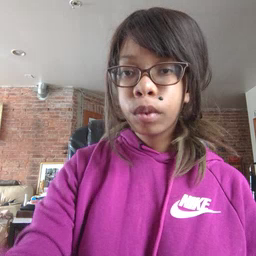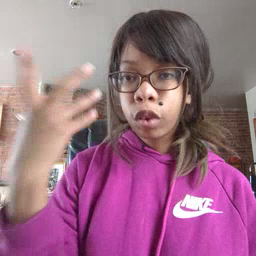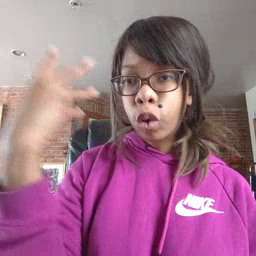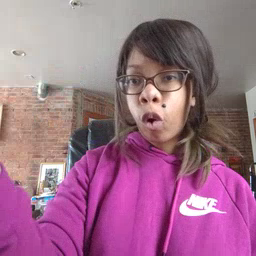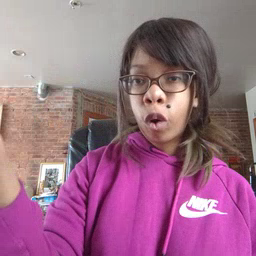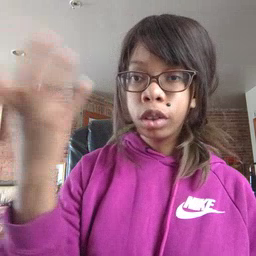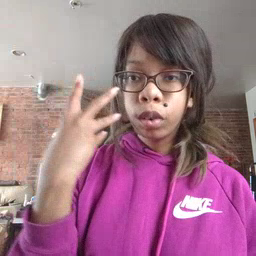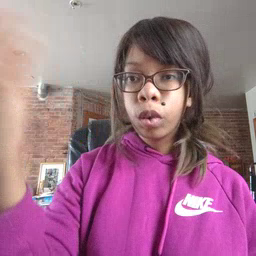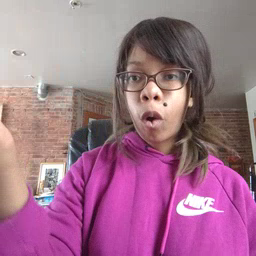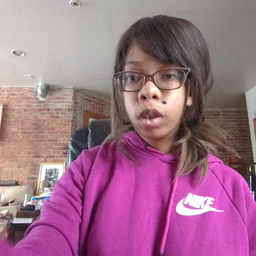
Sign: go